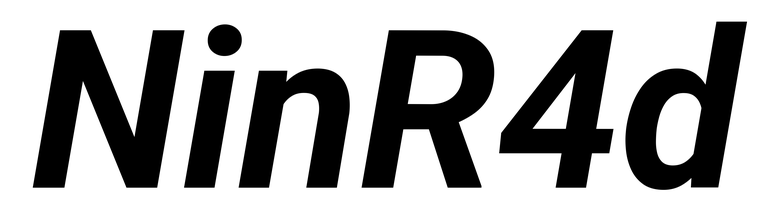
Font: Roboto-Italic_Bold_Italic